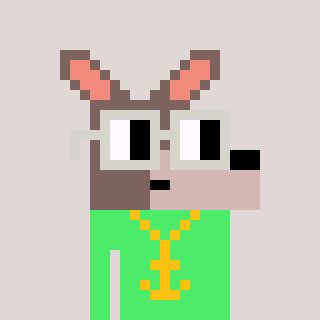
a pixel art character with square light gray glasses, a kangaroo-shaped head and a teal-colored body on a warm background